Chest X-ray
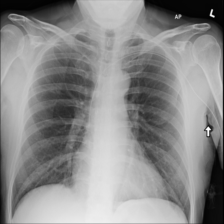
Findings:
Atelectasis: negative
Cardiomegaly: negative
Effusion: negative
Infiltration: negative
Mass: negative
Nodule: negative
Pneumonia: negative
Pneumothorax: negative
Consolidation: negative
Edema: negative
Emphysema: negative
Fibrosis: negative
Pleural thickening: negative
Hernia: negative